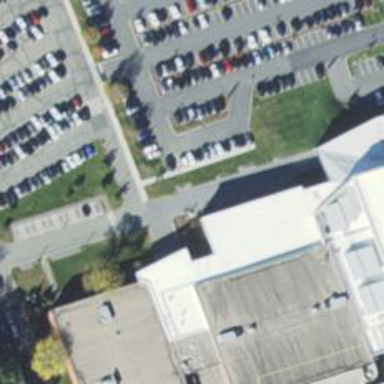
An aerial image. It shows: Parking space.